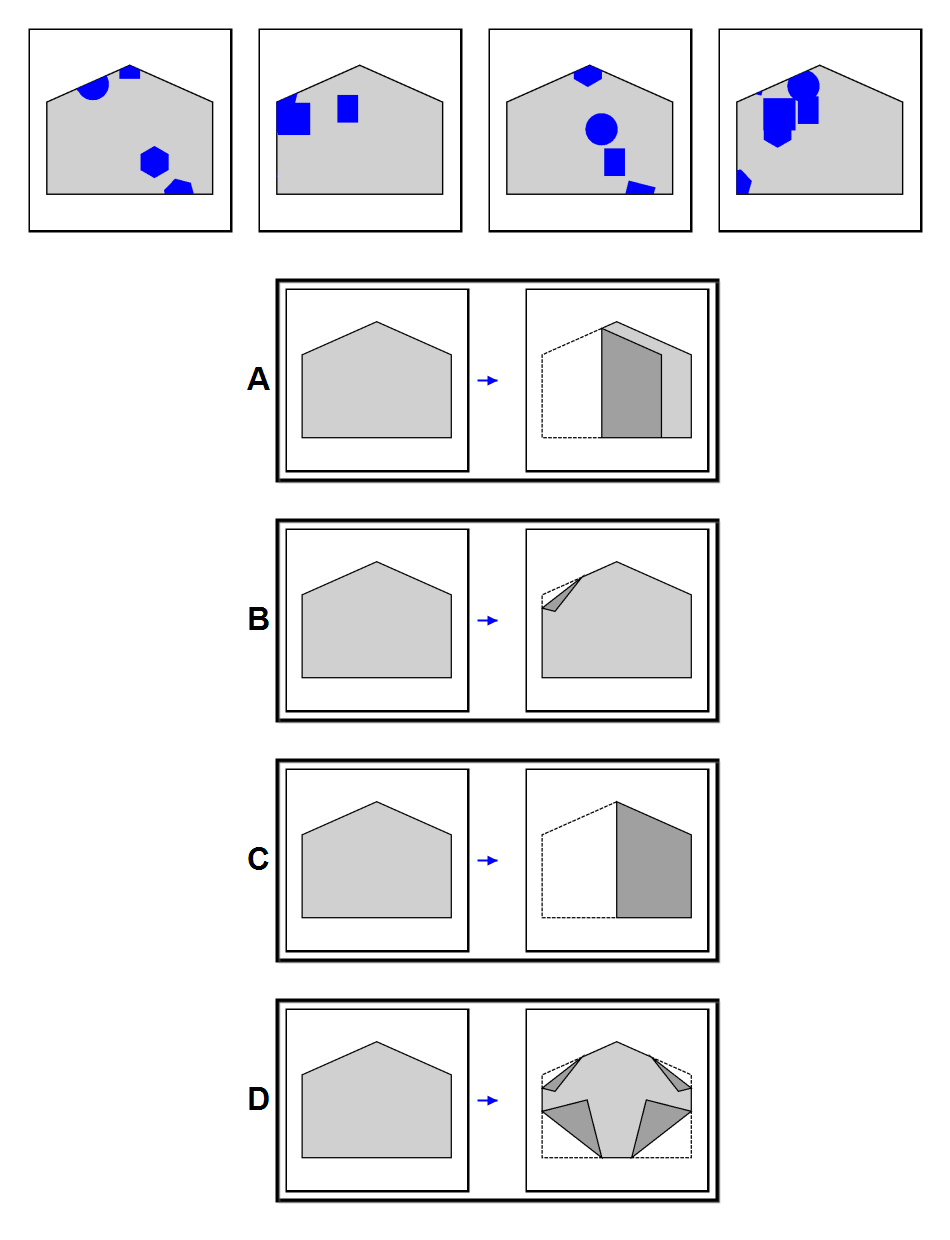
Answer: D